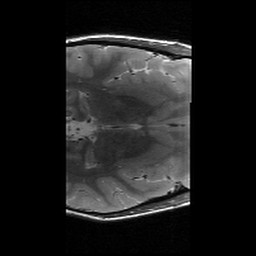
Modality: T2w
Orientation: axial
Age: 18
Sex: female
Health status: healthy
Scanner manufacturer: siemens
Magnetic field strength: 3 T
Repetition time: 6 s
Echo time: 0.064 s